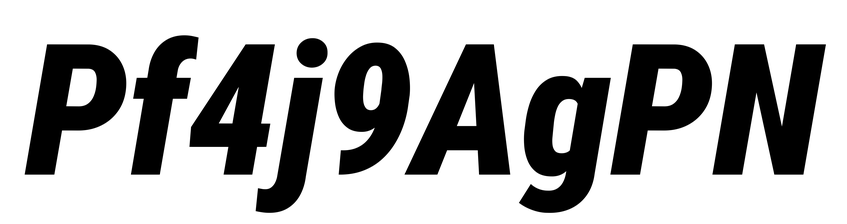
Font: Roboto-Italic_Condensed_Black_Italic